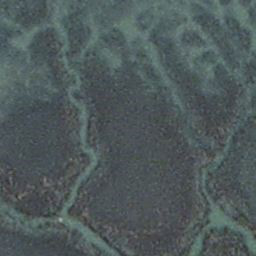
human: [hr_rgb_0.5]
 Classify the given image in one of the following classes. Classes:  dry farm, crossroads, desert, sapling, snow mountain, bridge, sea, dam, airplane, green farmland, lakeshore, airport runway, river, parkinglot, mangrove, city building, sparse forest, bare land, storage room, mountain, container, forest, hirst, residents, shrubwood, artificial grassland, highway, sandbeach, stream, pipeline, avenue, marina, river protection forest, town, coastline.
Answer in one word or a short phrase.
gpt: stream